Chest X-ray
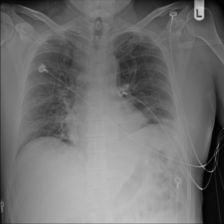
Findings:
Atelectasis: positive
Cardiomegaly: negative
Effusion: negative
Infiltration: negative
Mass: negative
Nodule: negative
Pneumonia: negative
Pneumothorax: negative
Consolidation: negative
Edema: negative
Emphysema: negative
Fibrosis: negative
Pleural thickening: negative
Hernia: negative